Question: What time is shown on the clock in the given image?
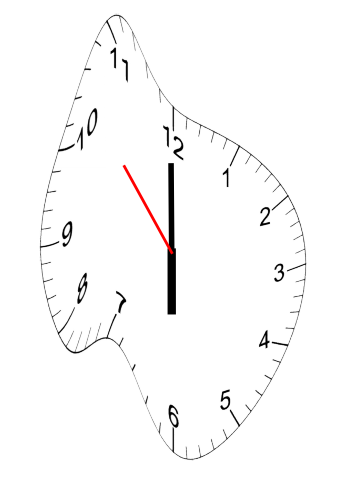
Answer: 05:59:53